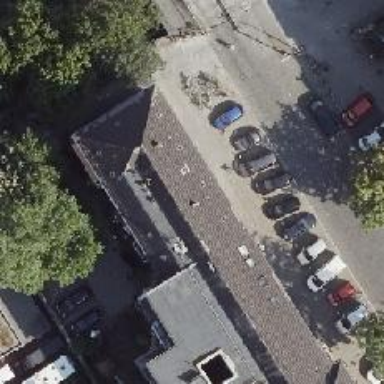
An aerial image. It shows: Beauty shop.